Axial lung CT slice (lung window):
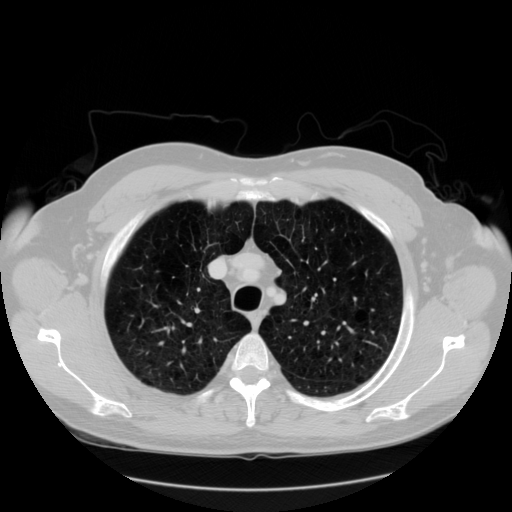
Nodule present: no